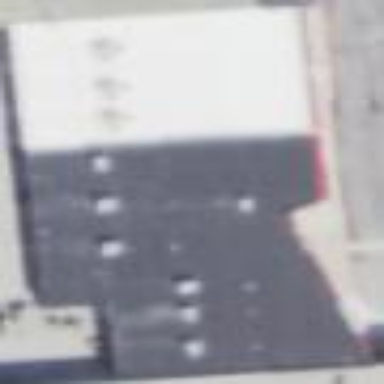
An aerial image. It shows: Retail building that houses department store.